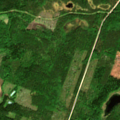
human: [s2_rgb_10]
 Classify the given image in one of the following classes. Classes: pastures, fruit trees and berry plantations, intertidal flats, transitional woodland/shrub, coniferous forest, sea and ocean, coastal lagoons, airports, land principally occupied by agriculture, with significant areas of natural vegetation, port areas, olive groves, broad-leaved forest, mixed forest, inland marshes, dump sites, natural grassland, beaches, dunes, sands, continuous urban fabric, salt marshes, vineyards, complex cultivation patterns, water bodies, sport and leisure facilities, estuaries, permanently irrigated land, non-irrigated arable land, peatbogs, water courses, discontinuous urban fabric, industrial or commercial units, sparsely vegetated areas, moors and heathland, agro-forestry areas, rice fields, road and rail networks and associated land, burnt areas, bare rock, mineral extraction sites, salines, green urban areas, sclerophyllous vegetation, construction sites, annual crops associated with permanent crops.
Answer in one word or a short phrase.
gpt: non-irrigated arable land, mixed forest